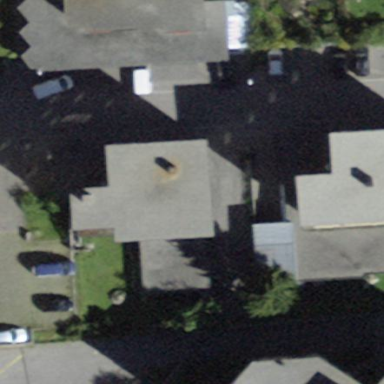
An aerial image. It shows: Flat-roofed building.